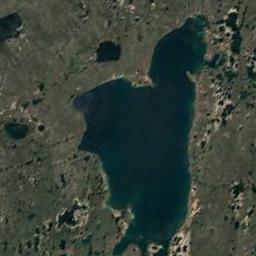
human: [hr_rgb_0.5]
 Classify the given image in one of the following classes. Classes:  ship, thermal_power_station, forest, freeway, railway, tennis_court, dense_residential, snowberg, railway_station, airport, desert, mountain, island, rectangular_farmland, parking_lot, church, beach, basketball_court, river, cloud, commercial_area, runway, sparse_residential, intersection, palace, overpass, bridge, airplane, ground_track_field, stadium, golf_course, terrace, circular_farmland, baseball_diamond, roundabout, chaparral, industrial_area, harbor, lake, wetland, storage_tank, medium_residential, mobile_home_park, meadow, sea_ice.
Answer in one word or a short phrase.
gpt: lake